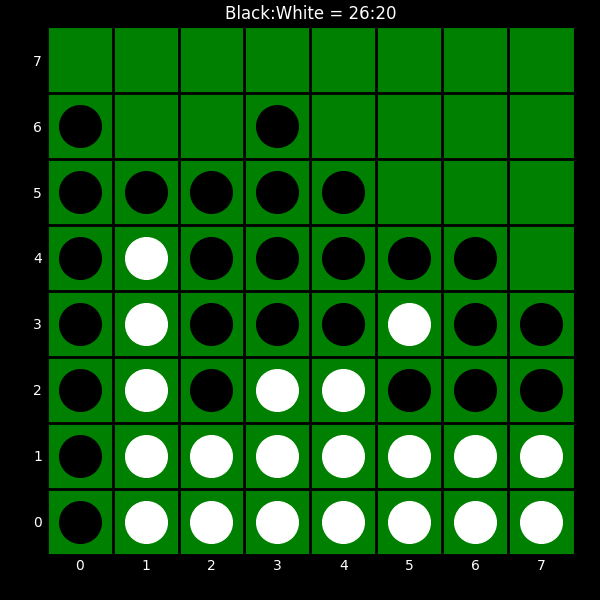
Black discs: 26
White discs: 20